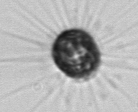
Label: Corethron_hystrix